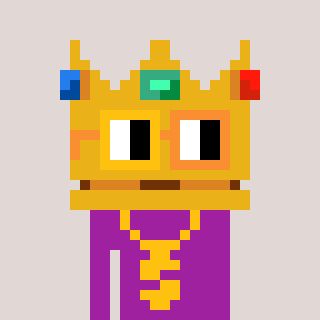
a pixel art character with square yellow and orange glasses, a crown-shaped head and a magenta-colored body on a warm background